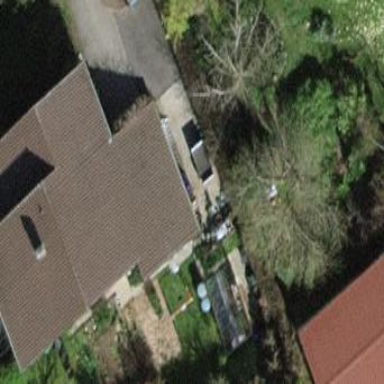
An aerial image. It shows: Detached building.